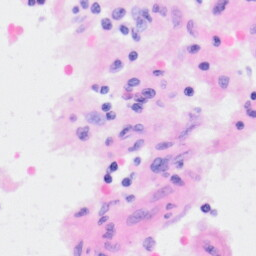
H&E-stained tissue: Kidney